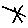
Label: line